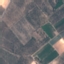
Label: PermanentCrop